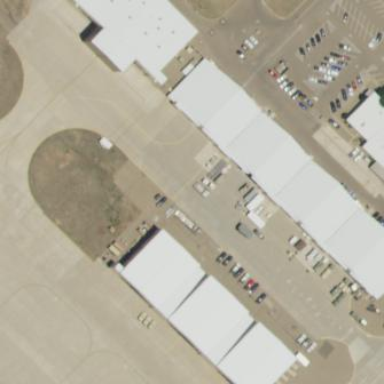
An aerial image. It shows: Apron at the airport.